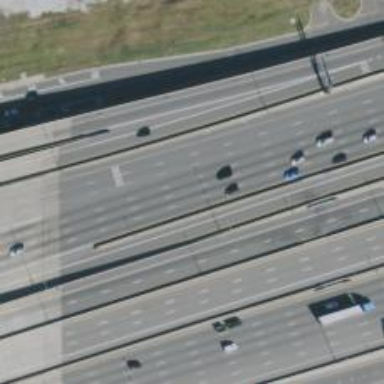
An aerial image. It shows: Motorway junction.